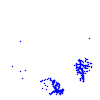
Particle: pion